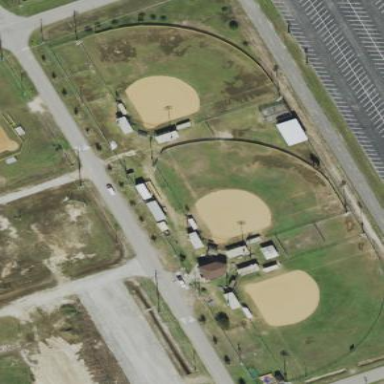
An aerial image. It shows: Softball pitch for leisure sports.